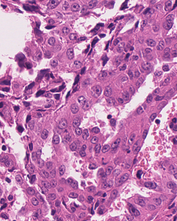
Tumor epithelial tissue: yes
Tumor-associated stroma tissue: no
Normal tissue: no